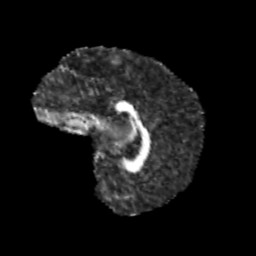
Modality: FA
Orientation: sagittal
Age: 12
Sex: male
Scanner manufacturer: siemens
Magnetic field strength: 3 T
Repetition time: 3.8 s
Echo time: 0.07 s